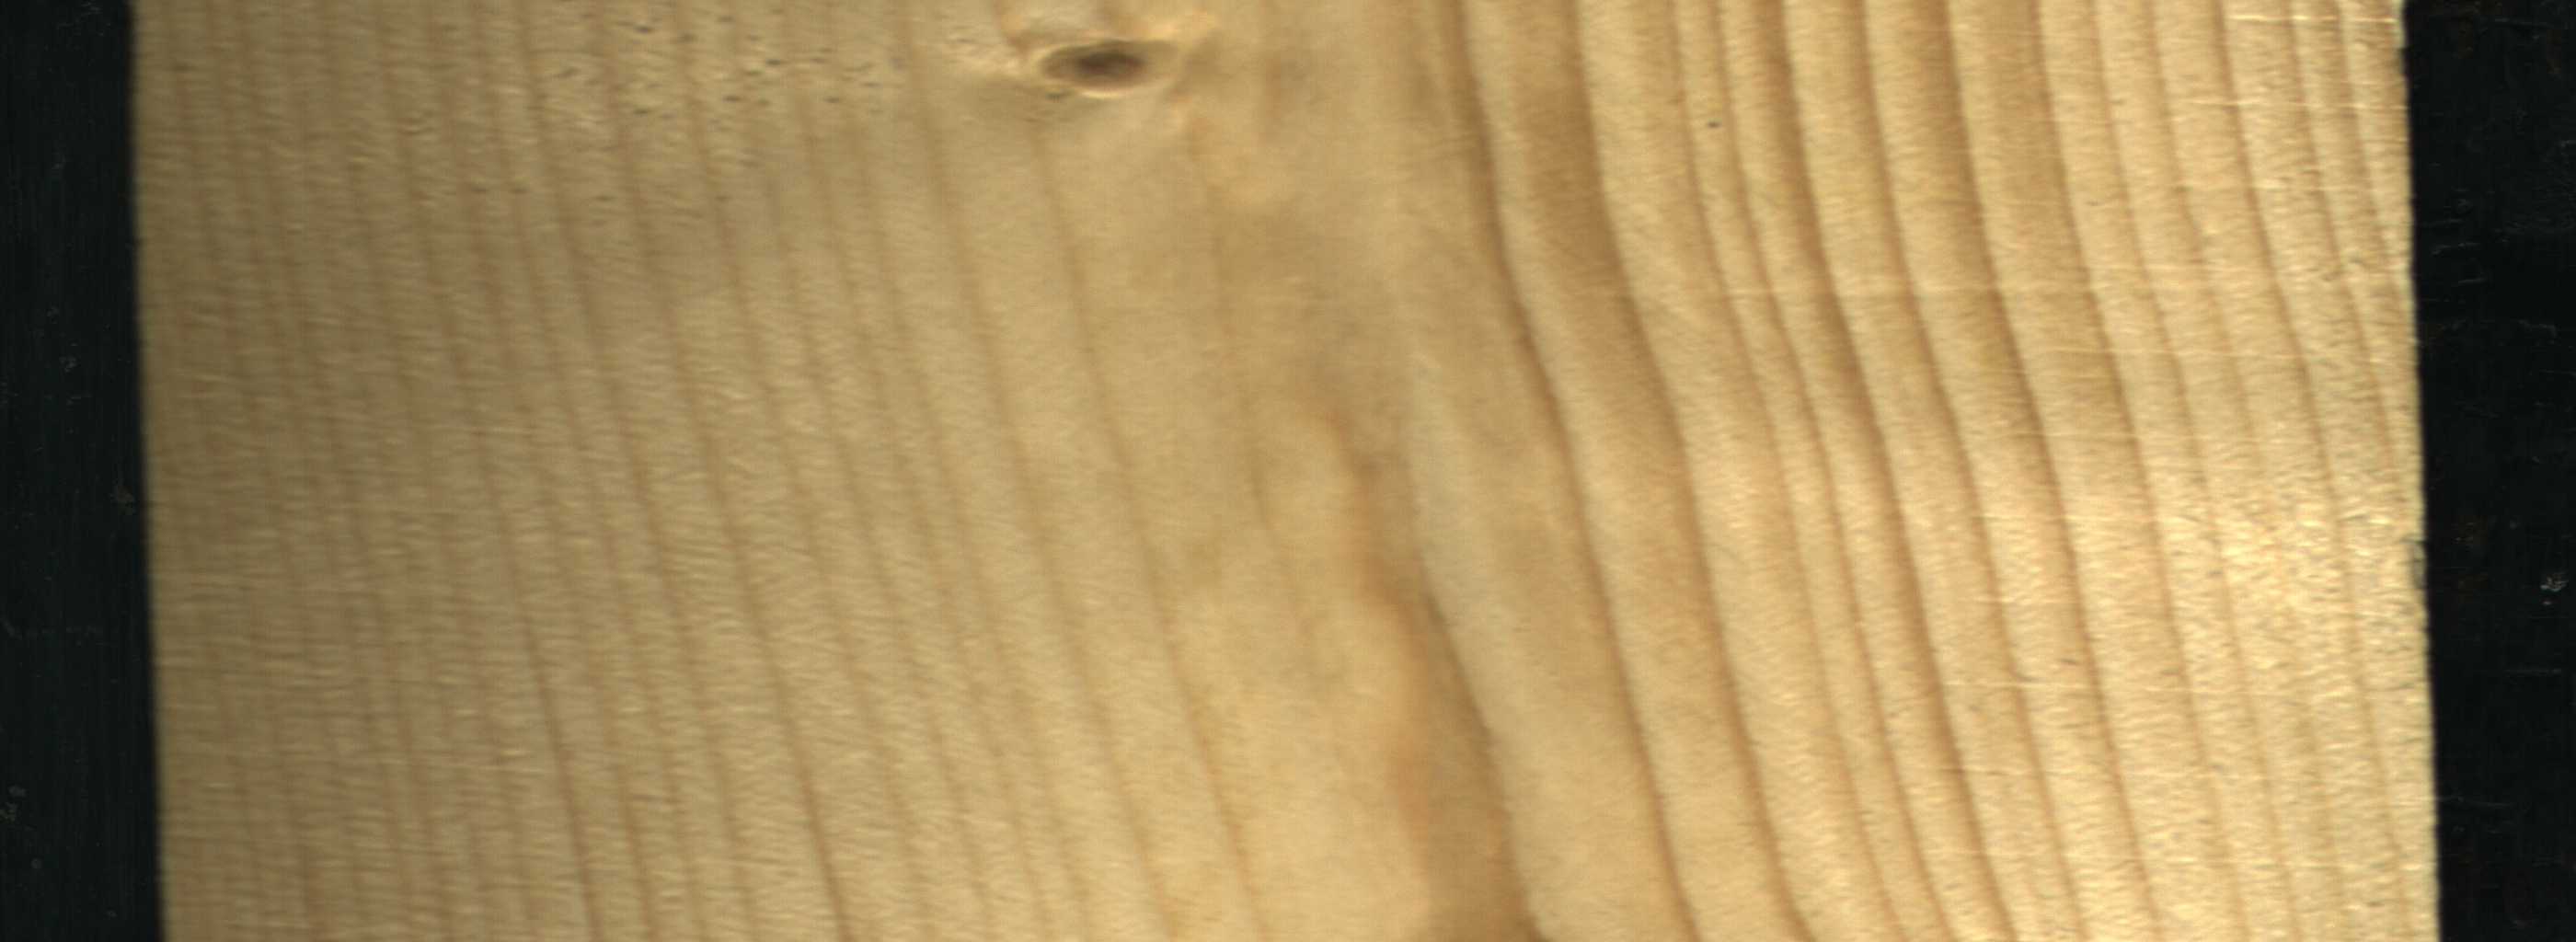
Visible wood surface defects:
Live_Knot